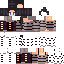
A male human skin with medium skin, wearing brown long hair dressed in a blue hoodie and black pants, featuring a closed mouth.